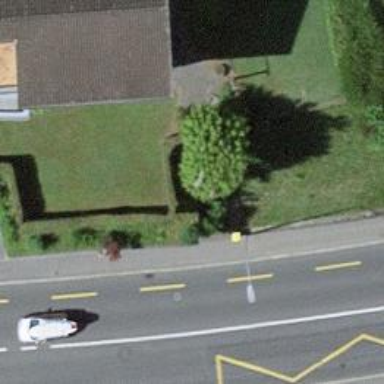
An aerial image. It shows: Post box.